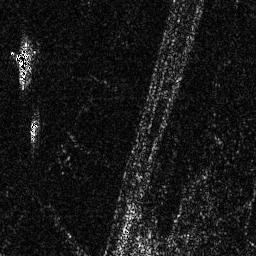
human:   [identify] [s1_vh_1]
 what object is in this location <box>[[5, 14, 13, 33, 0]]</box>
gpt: <ref>1 medium ship at the top left</ref>